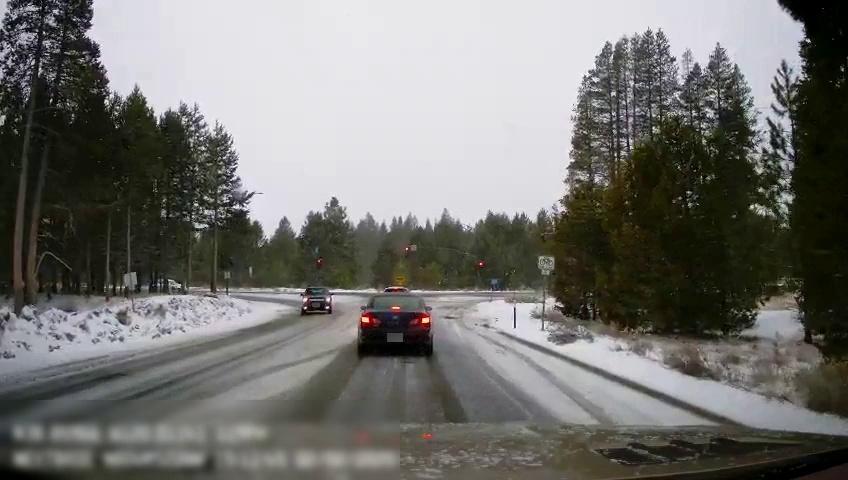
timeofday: Day
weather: Snowy
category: Drivable Space
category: Vehicles | SUV
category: Vehicles | Car
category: Vehicles | SUV
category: Vehicles | SUV
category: Traffic | Signs
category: Traffic | Lights
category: Traffic | Lights
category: Traffic | Lights